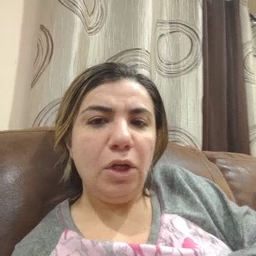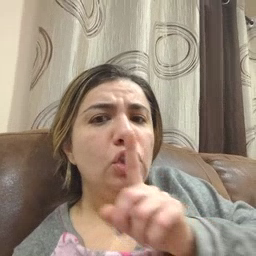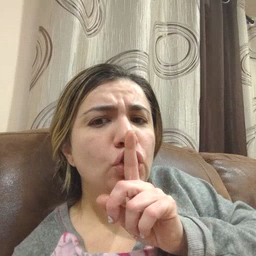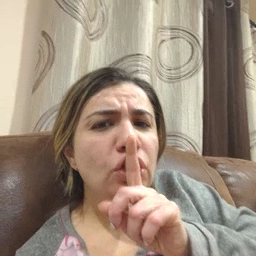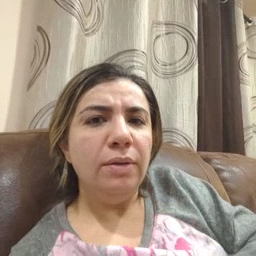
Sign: shhh